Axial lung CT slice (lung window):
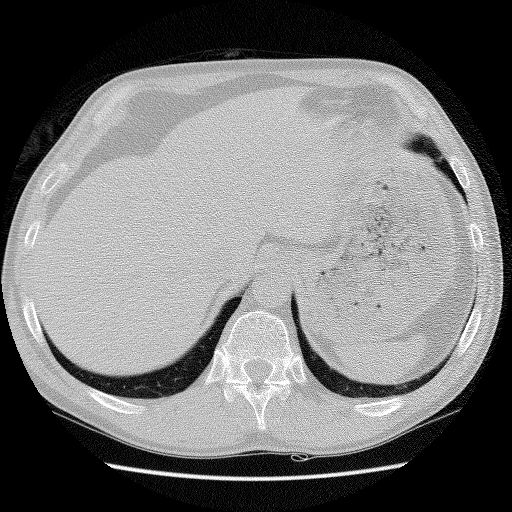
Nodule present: no